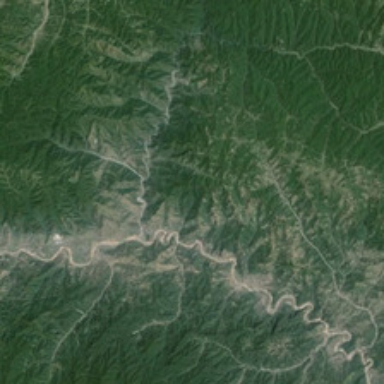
It is a piece of green mountain .